Question: I am creating the bar chart by using SFML library and Visual-C++. I want to set the starting point of the bar chart, so I try to use move and setOrigin function but it cannot be a success.
'''
sf::RectangleShape rec1(sf::Vector2f(stage1x*1000, stage1y*1000));
sf::RectangleShape rec2(sf::Vector2f(stage2x*1000, stage2y*1000));
sf::RectangleShape rec3(sf::Vector2f(stage3x*1000, stage3y*1000));
rec1.setOrigin(0, 0);
rec2.setOrigin(0, 0);
rec3.setOrigin(0, 0);
rec1.move(200, 700); // This moves the Rectangle over 200 pixels and down 700 pixels
rec2.move(300, 700); // This moves the Rectangle over 300 pixels and down 700 pixels
rec3.move(400, 700); // This moves the Rectangle over 400 pixels and down 700 pixels
rec1.setFillColor(sf::Color(100, 250, 50));
rec2.setFillColor(sf::Color(10, 20, 100));
rec3.setFillColor(sf::Color(500, 600, 700));
'''

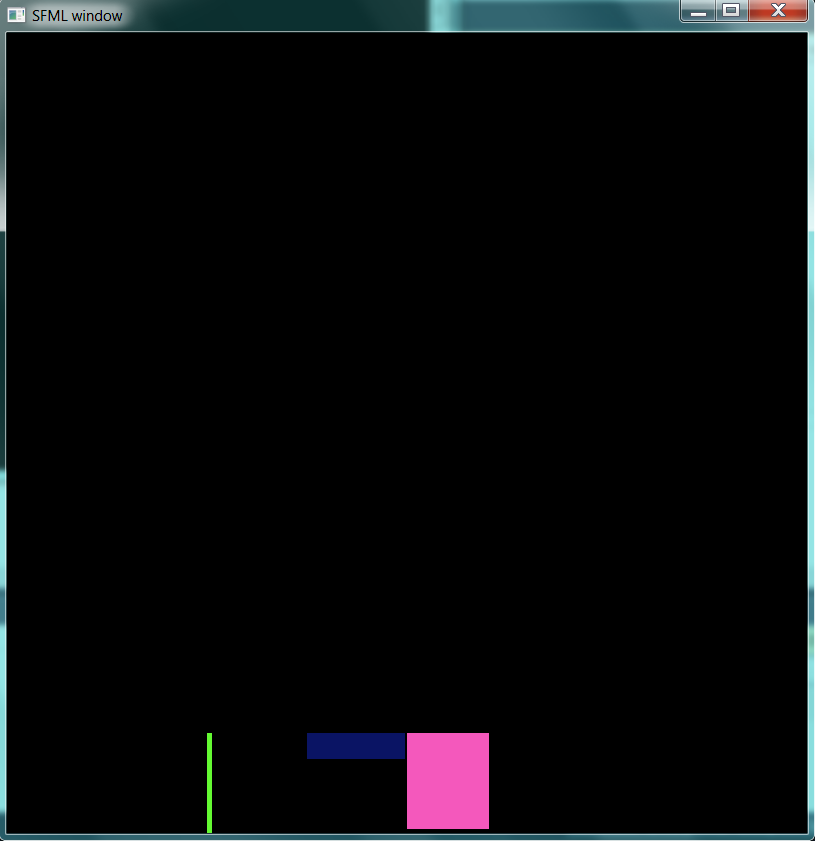
Answer: Lots of different approaches for this. For example, you could set the height of your window's 'sf::View' to a negative value, which would essentially flip everything vertically (coordinates running from bottom to top).
'setOrigin()' on SFML's drawables will only move their local origin, i.e. determine which point is aligned to the position given in 'setPosition()'. By default, the origin is set to '(0, 0)', so your code doesn't change anything.
Rather than using 'move()', I'd call 'setPosition()' directly (which is setting an absolute position rather than a relative one). If you want the bars to go upwards, either flip the view as described above or simply subtract the bars' height from their Y position.